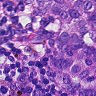
Metastatic tissue present: yes